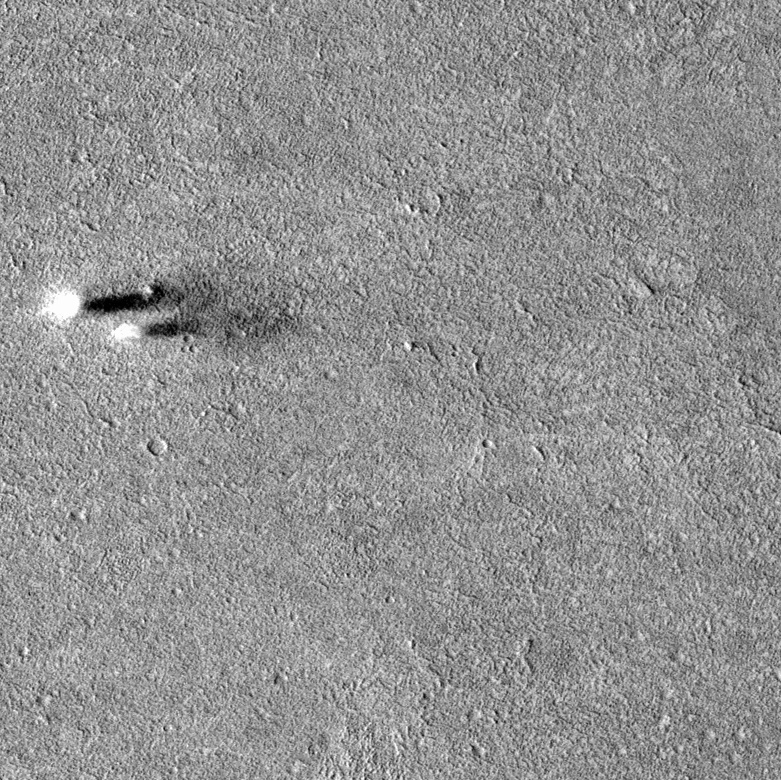
Label: dustdevil, dustdevil